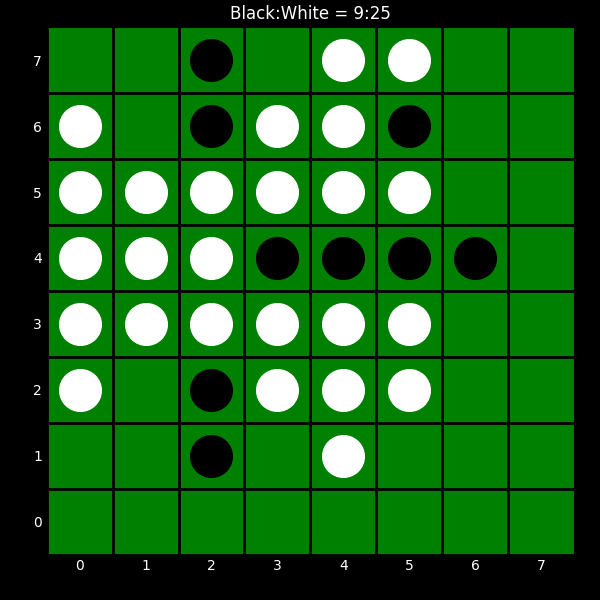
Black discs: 9
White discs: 25